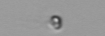
Label: nanoplankton_mix